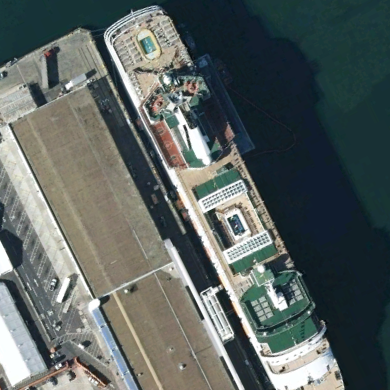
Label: Megayacht